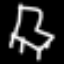
Label: chair